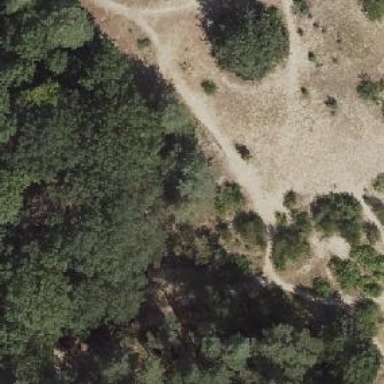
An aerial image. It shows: Ground path.